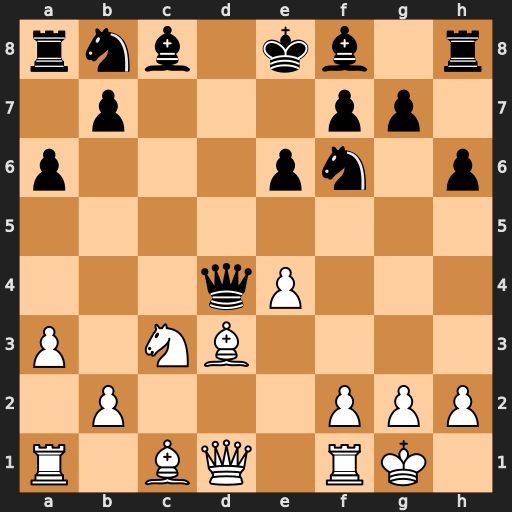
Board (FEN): rnb1kb1r/1p3pp1/p3pn1p/8/3qP3/P1NB4/1P3PPP/R1BQ1RK1
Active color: w
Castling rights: kq
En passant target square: -
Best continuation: Bb5+ axb5 Qxd4